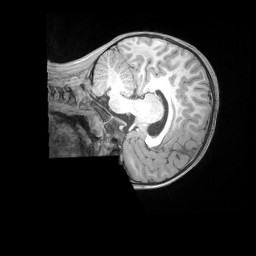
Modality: T1w
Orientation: sagittal
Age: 6
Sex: male
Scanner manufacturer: siemens
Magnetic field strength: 3 T
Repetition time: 2.53 s
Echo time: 0.00164 s